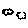
Label: cloud